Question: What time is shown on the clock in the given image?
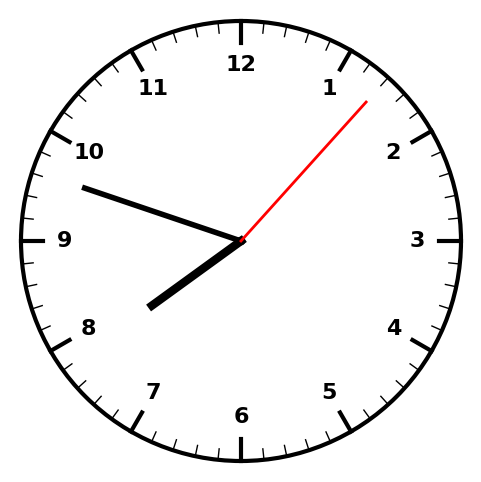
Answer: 07:48:07